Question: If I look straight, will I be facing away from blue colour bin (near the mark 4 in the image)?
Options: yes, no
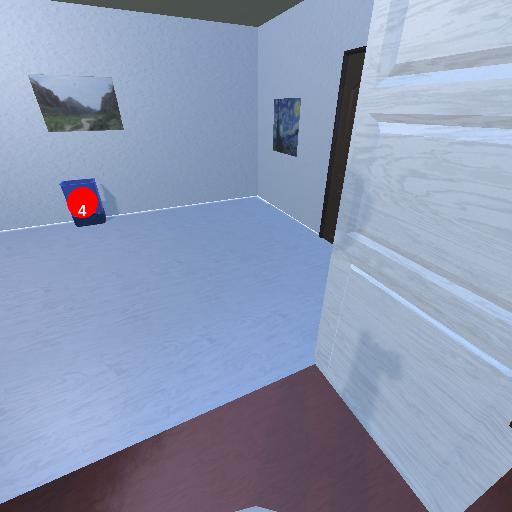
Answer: yes